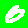
Digit: 0